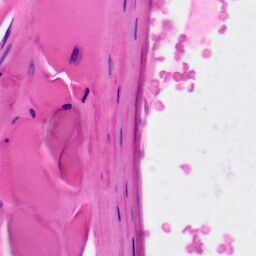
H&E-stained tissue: Skin